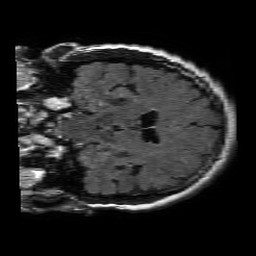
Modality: FLAIR
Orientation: coronal
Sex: female
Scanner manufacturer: philips
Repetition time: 11 s
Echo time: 0.125 s